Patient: sex M, age 48
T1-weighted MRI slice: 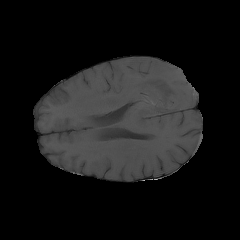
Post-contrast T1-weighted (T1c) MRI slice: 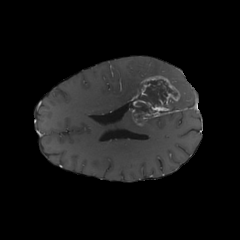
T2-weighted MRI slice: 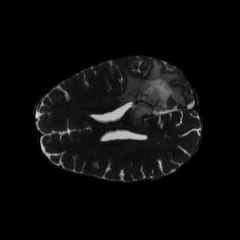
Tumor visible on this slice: yes
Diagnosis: Glioblastoma, IDH-wildtype
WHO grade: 4